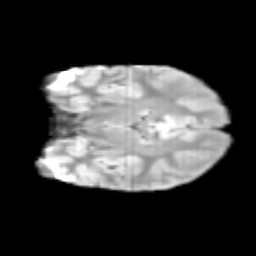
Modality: T2w
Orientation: coronal
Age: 10
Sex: female
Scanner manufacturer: siemens
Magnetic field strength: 3 T
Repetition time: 3.8 s
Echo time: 0.07 s